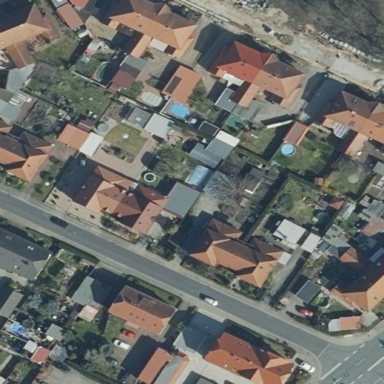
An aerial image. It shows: Residential area.